Aerial crown-view tile of a tropical tree (Barro Colorado Island, Panama), acquired 20250616:
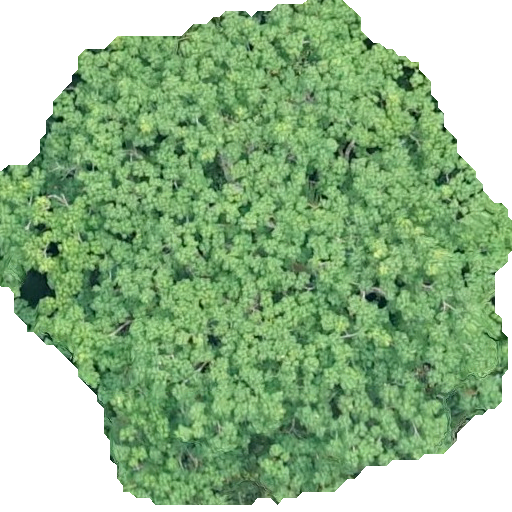
Species: Pseudobombax septenatum
GBIF accepted scientific name: Pseudobombax septenatum
Crown area: 283.759 m²